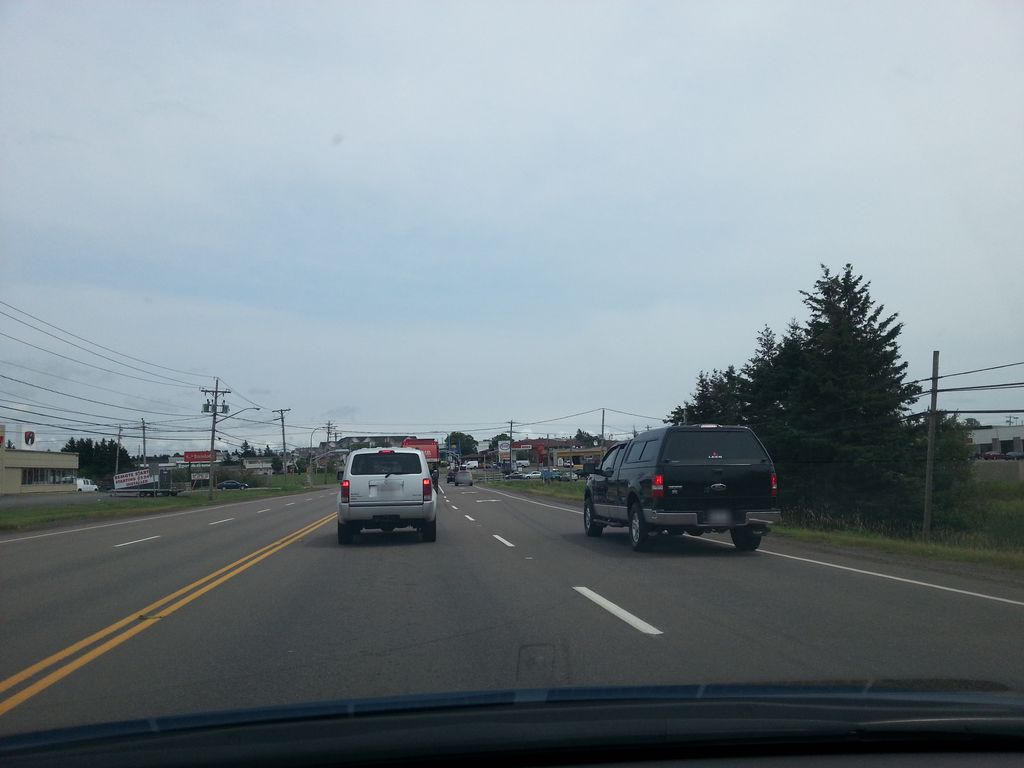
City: charlottetown